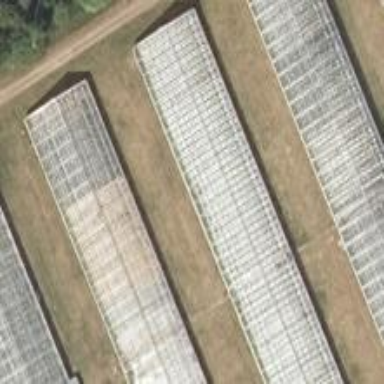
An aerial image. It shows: Greenhouse.